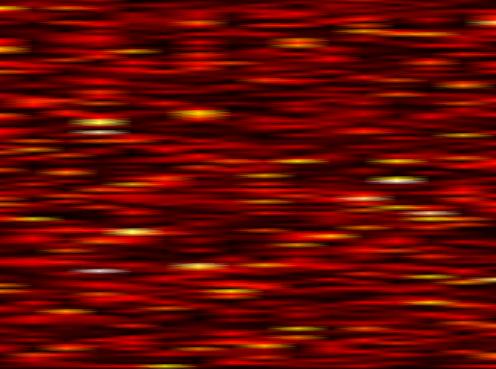
Label: FOFDM